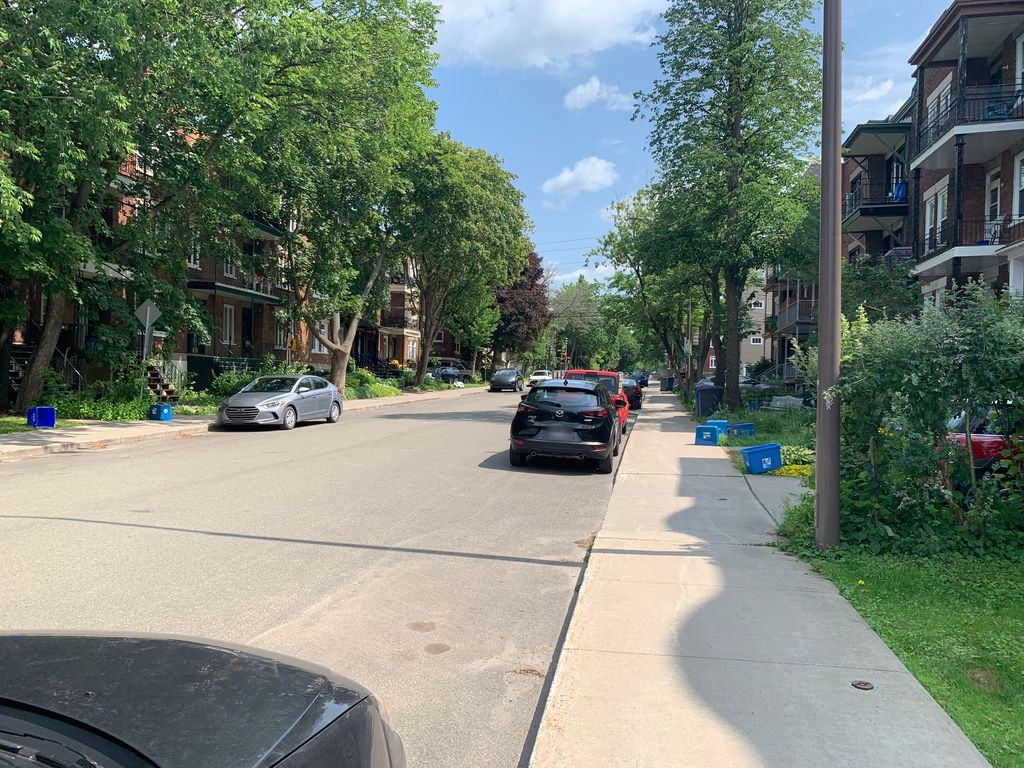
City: quebec_city